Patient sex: M
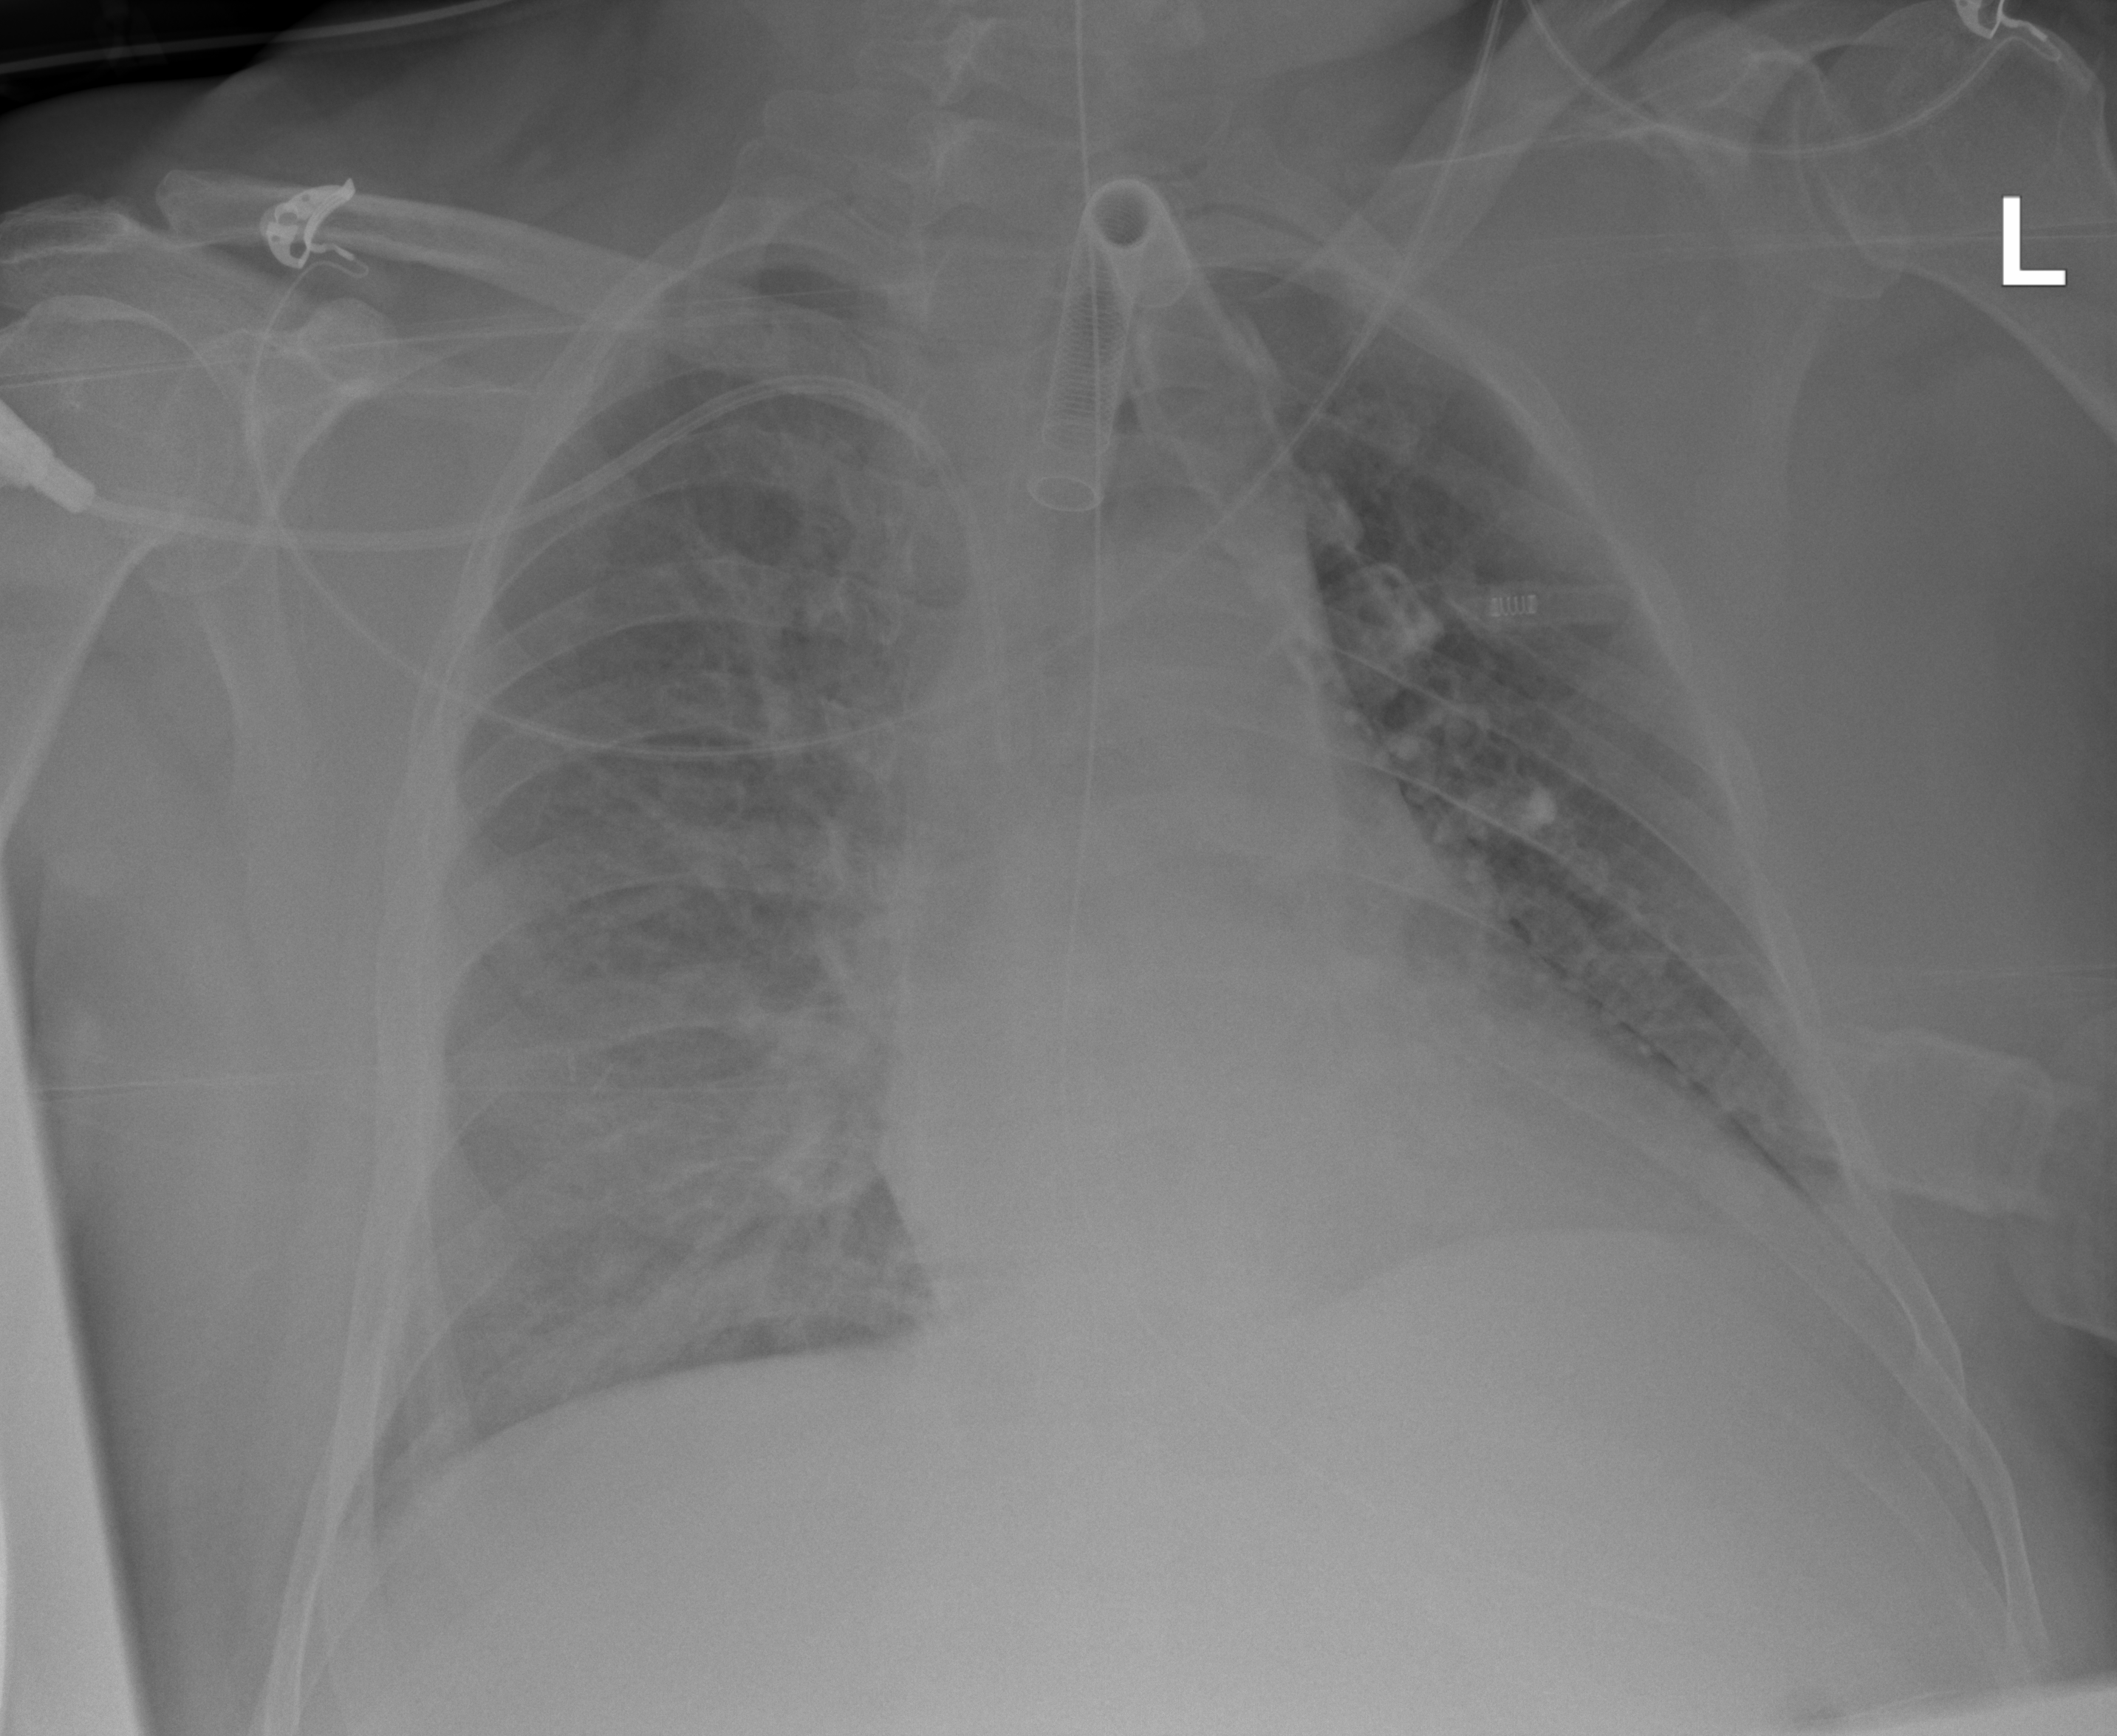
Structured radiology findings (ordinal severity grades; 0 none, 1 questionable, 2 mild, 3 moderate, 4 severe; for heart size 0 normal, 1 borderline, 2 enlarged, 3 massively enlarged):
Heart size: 1
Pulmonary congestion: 2
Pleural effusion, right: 2
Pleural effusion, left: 1
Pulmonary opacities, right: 2
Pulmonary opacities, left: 1
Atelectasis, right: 3
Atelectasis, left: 2